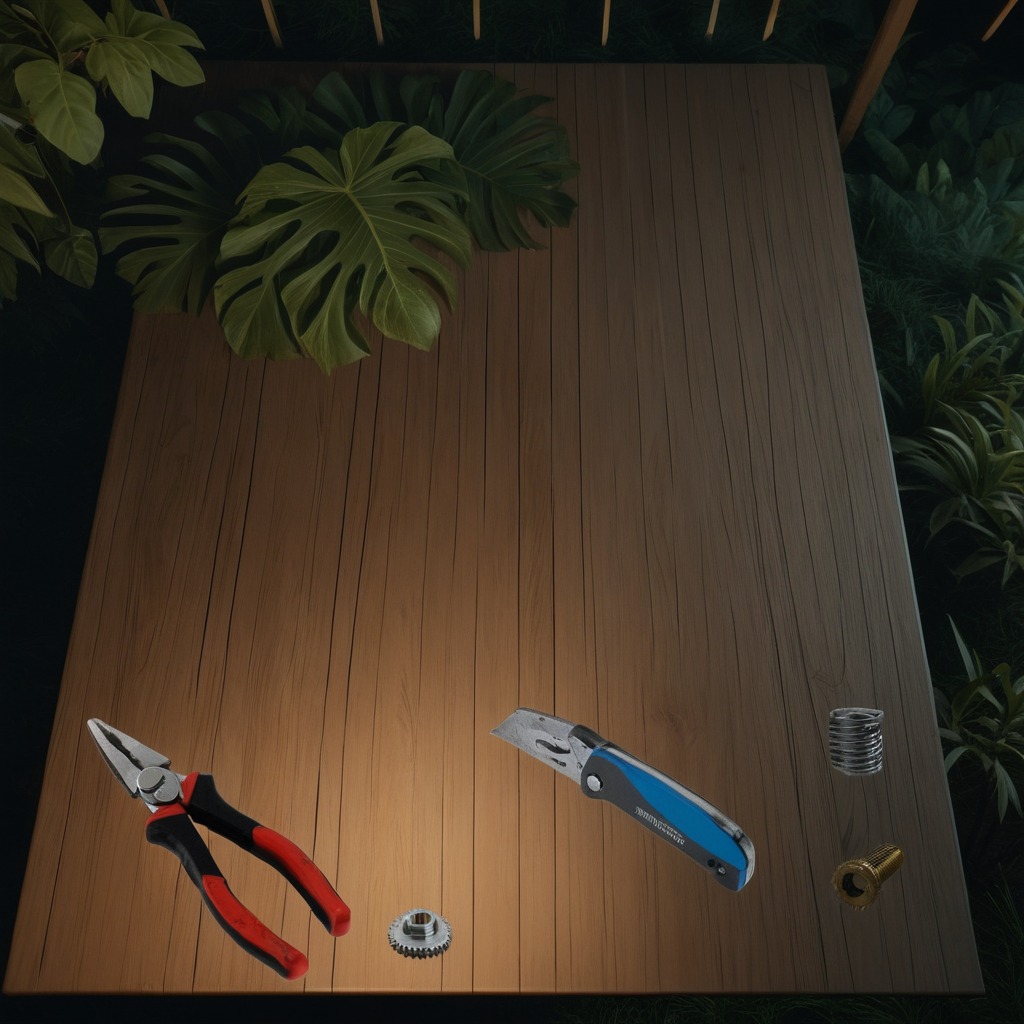
A steel gear with teeth, a utility knife, a metal machine screw, a pair of pliers, and a coiled metal spring are lying on a wooden table inside a jungle field workshop tent at night.